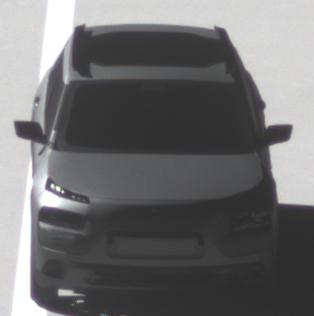
Make: Citroen
Model: C4 Cactus PureTech 75
Detailed model: C4 Cactus
Model produced from: 2014/09
Model produced until: 2015/03
Doors: 5
Color: gray
Road condition: dry road
Daytime: midday
Contrast: high contrast